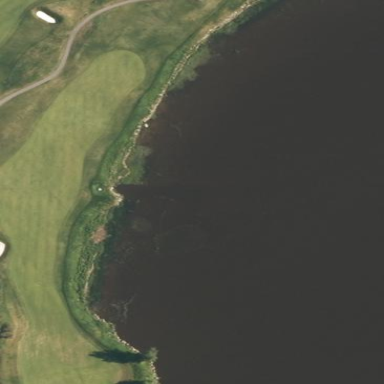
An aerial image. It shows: Rough area on grassy golf course.